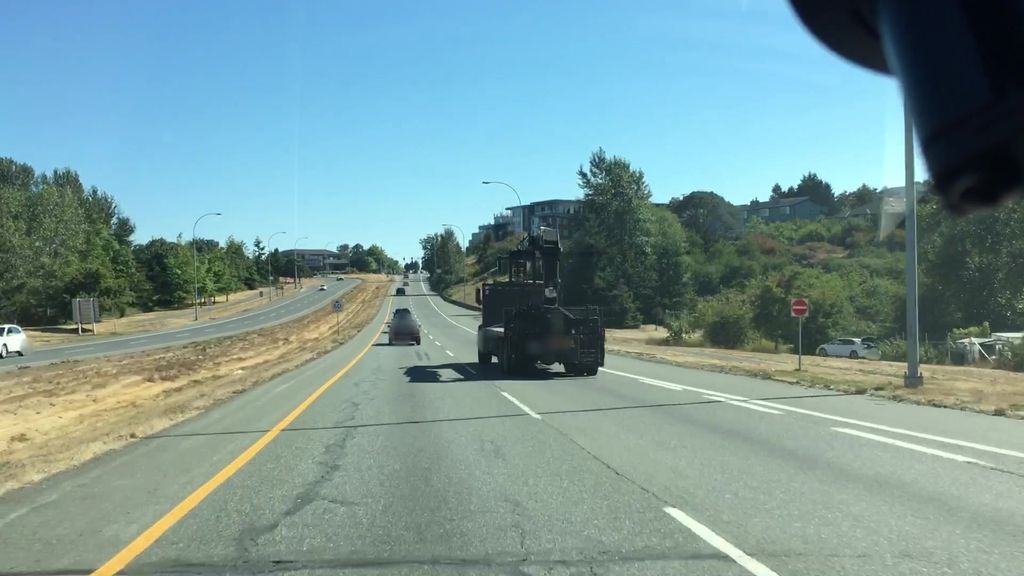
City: victoria